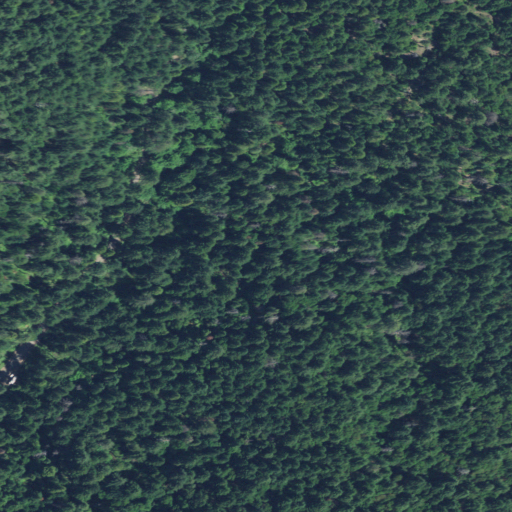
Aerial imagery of valley in Oregon named Horn Gulch containing evergreen forest and open development